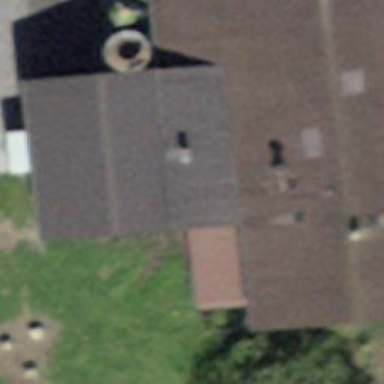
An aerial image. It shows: Farm building.